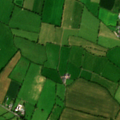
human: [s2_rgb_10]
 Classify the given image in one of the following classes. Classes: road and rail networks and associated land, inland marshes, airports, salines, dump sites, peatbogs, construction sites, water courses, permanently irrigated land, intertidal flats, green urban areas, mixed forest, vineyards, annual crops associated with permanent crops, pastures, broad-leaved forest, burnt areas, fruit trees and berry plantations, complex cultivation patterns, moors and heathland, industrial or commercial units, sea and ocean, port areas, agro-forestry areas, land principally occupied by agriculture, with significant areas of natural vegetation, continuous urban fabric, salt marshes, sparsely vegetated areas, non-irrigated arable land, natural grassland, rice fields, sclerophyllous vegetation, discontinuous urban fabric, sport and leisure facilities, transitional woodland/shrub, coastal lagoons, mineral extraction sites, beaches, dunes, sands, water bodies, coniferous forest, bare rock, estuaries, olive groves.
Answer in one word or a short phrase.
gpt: non-irrigated arable land, pastures